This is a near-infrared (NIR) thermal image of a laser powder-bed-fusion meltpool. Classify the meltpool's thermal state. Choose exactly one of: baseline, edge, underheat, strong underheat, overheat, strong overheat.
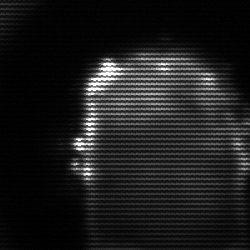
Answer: baseline